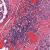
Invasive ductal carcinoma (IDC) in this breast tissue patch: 1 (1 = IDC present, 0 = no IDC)